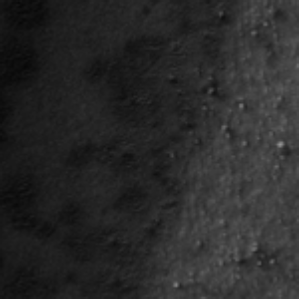
Label: frost